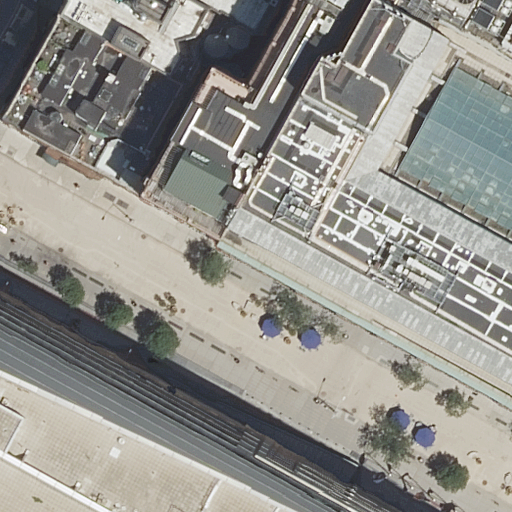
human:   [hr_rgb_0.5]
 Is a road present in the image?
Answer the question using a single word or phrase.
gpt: yes

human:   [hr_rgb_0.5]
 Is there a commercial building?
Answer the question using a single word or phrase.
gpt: no

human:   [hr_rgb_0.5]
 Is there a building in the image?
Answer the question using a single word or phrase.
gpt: yes

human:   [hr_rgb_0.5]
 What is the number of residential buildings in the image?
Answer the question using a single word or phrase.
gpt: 6

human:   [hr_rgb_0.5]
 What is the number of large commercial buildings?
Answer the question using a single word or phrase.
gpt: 0

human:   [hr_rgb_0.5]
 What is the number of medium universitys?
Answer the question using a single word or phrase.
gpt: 0

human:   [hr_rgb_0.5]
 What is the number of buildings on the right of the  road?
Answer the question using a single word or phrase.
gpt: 3

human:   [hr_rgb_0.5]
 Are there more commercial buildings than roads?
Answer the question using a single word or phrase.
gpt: no

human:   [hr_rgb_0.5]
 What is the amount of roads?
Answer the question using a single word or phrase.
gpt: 1

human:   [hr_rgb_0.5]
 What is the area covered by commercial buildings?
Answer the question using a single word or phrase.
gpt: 0m2

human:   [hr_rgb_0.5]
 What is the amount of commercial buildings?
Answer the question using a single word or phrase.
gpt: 0

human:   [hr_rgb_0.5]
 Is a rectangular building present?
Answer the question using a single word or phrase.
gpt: yes

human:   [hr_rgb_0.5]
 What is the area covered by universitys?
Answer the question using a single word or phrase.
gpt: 0m2

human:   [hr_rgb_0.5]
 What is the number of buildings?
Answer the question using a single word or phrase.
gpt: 6

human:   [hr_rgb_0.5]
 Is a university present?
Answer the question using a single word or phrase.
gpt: yes

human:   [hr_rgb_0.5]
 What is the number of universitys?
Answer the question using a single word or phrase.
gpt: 1

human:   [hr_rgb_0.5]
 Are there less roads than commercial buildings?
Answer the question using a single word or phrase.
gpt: no

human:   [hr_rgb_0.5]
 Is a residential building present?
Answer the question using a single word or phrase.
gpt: yes

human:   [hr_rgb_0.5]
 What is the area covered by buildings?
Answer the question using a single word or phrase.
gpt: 1680m2

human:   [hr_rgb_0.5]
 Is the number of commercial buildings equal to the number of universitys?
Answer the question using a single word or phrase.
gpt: no

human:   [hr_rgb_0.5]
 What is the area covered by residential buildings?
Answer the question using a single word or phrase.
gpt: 1680m2

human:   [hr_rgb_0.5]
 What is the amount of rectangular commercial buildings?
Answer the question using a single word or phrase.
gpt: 0

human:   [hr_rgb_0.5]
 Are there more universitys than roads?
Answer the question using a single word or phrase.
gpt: no

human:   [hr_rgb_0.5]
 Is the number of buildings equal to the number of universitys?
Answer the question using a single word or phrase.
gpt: no

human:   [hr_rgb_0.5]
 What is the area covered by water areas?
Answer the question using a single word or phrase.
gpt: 0m2

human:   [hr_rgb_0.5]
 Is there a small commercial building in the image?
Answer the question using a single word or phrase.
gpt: no

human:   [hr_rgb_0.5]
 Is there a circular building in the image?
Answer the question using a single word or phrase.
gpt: no

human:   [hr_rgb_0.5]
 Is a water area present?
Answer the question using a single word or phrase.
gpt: no

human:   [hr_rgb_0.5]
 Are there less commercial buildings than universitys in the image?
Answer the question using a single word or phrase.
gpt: yes

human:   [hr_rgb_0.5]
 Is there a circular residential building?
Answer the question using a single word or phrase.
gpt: no

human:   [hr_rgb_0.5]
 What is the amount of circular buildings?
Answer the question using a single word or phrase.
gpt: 0

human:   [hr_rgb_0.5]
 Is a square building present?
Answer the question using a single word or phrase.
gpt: no

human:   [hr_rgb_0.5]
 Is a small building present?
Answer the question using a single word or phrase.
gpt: yes

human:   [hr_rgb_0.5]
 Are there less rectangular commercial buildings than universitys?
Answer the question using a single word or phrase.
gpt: yes

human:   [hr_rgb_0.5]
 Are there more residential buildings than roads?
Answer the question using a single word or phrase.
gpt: yes

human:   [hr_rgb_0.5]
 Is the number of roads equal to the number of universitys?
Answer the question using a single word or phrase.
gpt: yes

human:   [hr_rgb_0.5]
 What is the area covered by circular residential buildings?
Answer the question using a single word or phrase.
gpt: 0m2

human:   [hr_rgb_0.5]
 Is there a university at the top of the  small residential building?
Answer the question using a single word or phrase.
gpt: no

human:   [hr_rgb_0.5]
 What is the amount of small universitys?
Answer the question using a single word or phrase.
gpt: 1

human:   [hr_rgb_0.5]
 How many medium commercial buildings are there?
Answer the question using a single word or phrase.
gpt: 0

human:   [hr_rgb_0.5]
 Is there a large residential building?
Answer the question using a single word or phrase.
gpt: yes

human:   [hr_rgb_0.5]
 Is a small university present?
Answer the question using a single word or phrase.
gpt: yes

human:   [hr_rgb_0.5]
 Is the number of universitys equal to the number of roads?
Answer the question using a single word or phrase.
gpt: yes

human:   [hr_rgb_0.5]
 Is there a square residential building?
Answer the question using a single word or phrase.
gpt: no

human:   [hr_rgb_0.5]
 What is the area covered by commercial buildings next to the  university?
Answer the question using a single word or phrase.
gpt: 0m2

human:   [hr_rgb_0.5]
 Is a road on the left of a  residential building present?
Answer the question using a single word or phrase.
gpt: yes

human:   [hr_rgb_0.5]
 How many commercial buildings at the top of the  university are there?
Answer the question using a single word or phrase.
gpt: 0

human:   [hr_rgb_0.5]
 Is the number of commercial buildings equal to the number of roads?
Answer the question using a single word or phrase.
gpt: no

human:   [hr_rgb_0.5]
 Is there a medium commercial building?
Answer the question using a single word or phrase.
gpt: no

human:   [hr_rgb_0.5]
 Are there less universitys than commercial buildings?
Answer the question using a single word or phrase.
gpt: no

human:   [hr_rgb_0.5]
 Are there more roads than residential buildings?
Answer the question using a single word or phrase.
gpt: no

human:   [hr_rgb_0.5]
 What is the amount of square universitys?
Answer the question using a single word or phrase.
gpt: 0

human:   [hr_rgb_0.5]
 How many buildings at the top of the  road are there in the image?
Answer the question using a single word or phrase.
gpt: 5

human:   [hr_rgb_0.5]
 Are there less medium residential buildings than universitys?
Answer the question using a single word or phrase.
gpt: no

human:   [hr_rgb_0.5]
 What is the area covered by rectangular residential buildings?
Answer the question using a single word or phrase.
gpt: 728m2

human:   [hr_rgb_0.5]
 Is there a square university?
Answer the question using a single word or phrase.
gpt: no

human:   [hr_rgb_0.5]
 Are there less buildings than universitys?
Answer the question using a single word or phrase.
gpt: no

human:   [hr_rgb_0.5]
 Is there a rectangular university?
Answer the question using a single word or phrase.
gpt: yes

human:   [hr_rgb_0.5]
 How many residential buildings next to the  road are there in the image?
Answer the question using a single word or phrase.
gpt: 6

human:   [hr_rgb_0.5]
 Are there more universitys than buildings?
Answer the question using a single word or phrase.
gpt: no

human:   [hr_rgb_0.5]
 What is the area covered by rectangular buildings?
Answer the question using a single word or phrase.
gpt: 728m2

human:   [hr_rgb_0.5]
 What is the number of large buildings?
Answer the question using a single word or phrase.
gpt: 1

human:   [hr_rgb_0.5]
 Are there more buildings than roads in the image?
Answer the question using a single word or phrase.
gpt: yes

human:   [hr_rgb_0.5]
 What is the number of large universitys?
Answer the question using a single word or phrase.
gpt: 0